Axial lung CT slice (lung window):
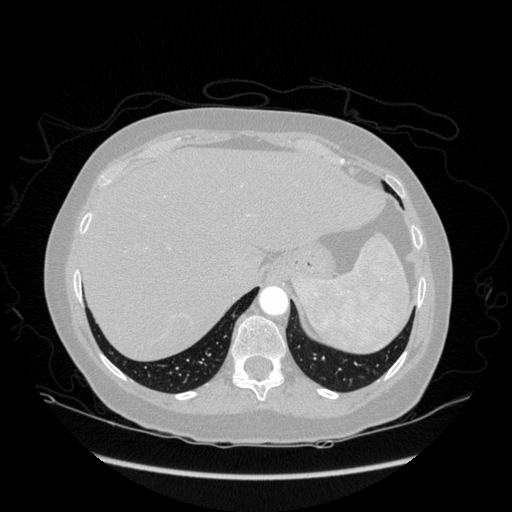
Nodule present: no